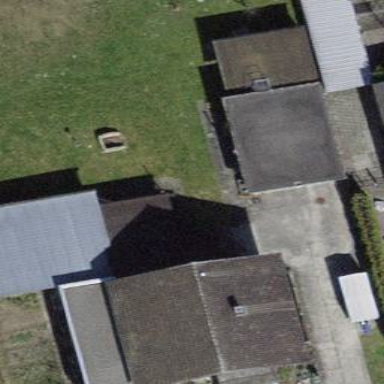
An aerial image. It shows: Building with tiled roof.